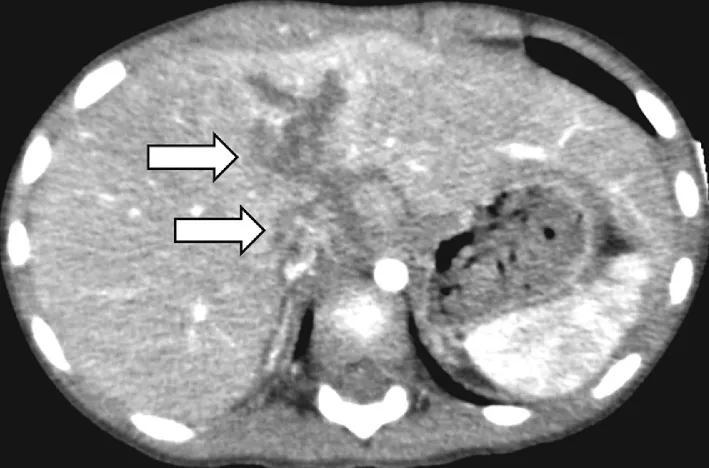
Enhanced CT one hour after admission. . A) AAST Grade 4 liver injury.
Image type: radiology (ct)